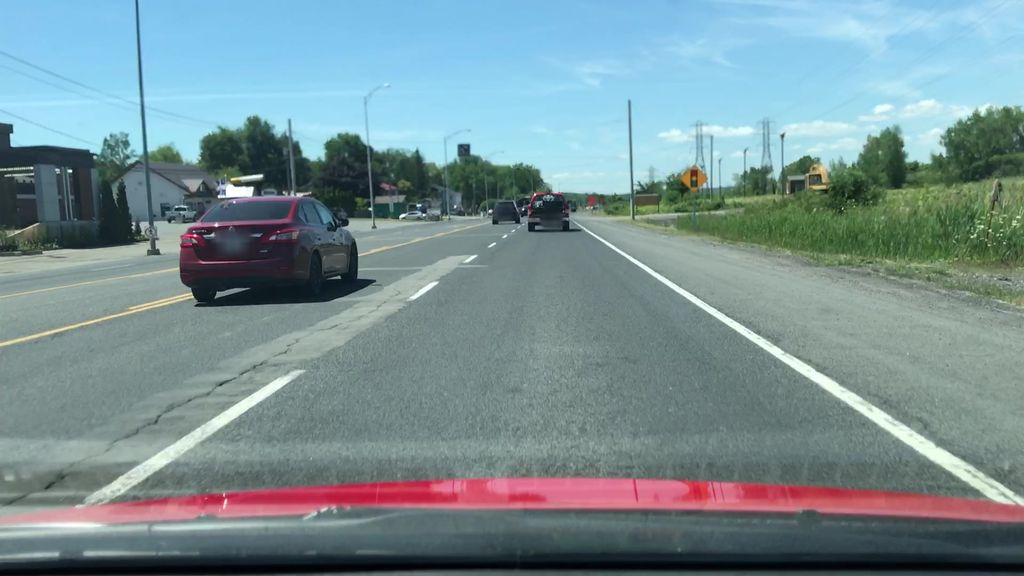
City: montreal